Question: I want to have several layouts inside a layout so that I can better organize the UI. What I want is the layout to be horizontal. I need the layout to be split in half horizontally down the middle and the 4 buttons and text box to be on one side and copied on the other side as well so it can keep track of two totals. I only have one set of buttons right now because I cant get the layouts right.
'''
<?xml version="1.0" encoding="utf-8"?>
<LinearLayout xmlns:android="http://schemas.android.com/apk/res/android"
android:layout_width="250.0dip"
android:layout_height="wrap_content"
android:layout_gravity="center_horizontal"
android:orientation="vertical" >
<LinearLayout
android:layout_width="wrap_content"
android:layout_height="wrap_content"
android:layout_gravity="center_horizontal"
android:orientation="vertical" >
<LinearLayout
android:layout_width="fill_parent"
android:layout_height="wrap_content"
android:orientation="horizontal" >
<Button
android:id="@id/button_add"
android:layout_width="fill_parent"
android:layout_height="wrap_content"
android:layout_gravity="center_horizontal"
android:layout_weight="1.0"
android:text="+1" />
<Button
android:id="@id/button_add_5"
android:layout_width="fill_parent"
android:layout_height="wrap_content"
android:layout_gravity="center_horizontal"
android:layout_weight="1.0"
android:text="+5" />
</LinearLayout>
<EditText
android:id="@id/currentlife"
android:layout_width="wrap_content"
android:layout_height="wrap_content"
android:layout_gravity="center_horizontal"
android:gravity="center_horizontal"
android:inputType="number"
android:minWidth="120.0dip"
android:text="20"
android:textSize="40.0dip" />
<LinearLayout
android:layout_width="fill_parent"
android:layout_height="wrap_content"
android:orientation="horizontal" >
<Button
android:id="@id/button_minus"
android:layout_width="fill_parent"
android:layout_height="wrap_content"
android:layout_gravity="center_horizontal"
android:layout_weight="1.0"
android:text="-1" />
<Button
android:id="@id/button_minus_5"
android:layout_width="fill_parent"
android:layout_height="wrap_content"
android:layout_gravity="center_horizontal"
android:layout_weight="1.0"
android:text="-5" />
</LinearLayout>
</LinearLayout>
'''
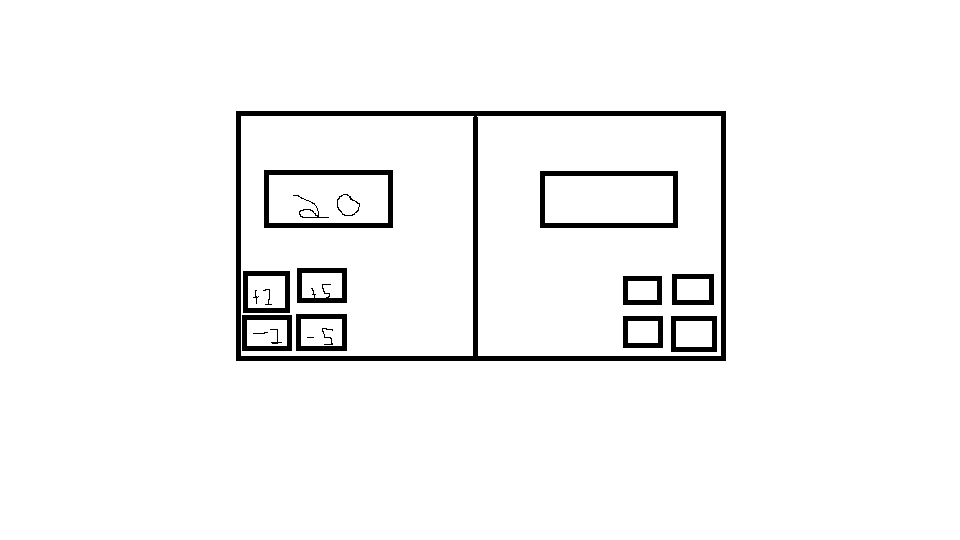
Answer: How about this (fix id's so they aren't duplicate):
'''
<?xml version="1.0" encoding="utf-8"?>
<LinearLayout xmlns:android="http://schemas.android.com/apk/res/android"
android:layout_width="match_parent"
android:layout_height="match_parent"
android:orientation="horizontal" >
<LinearLayout
android:layout_width="0dp"
android:layout_weight="1.0"
android:layout_height="match_parent"
android:orientation="vertical" >
<LinearLayout
android:layout_width="match_parent"
android:layout_height="0dp"
android:layout_weight="2"
android:gravity="center"
>
<EditText
android:id="@+id/currentlife"
android:layout_width="wrap_content"
android:gravity="center"
android:minWidth="120dp"
android:layout_height="wrap_content"
android:inputType="number"
android:text="20"
android:textSize="40dp" />
</LinearLayout>
<LinearLayout
android:layout_height="0dp"
android:layout_width="wrap_content"
android:layout_weight="1"
android:orientation="vertical"
>
<LinearLayout
android:layout_width="match_parent"
android:orientation="horizontal"
android:layout_height="wrap_content"
android:gravity="center"
>
<Button
android:id="@+id/button_add"
android:layout_width="fill_parent"
android:layout_height="wrap_content"
android:layout_weight="1.0"
android:text="+1" />
<Button
android:id="@+id/button_add_5"
android:layout_width="fill_parent"
android:layout_height="wrap_content"
android:layout_weight="1.0"
android:text="+5" />
</LinearLayout>
<LinearLayout
android:layout_width="fill_parent"
android:layout_height="wrap_content"
android:layout_weight="1.0"
android:orientation="horizontal"
android:gravity="center"
>
<Button
android:id="@+id/button_minus"
android:layout_width="wrap_content"
android:layout_height="wrap_content"
android:text="-1" />
<Button
android:id="+@id/button_minus_5"
android:layout_width="wrap_content"
android:layout_height="wrap_content"
android:text="-5" />
</LinearLayout>
</LinearLayout>
</LinearLayout>
<LinearLayout
android:layout_width="1dp"
android:layout_height="match_parent"
android:background="@android:color/black"/>
<LinearLayout
android:layout_width="0dp"
android:layout_weight="1.0"
android:layout_height="match_parent"
android:orientation="vertical" >
<LinearLayout
android:layout_width="match_parent"
android:layout_height="0dp"
android:layout_weight="2"
android:gravity="center"
>
<EditText
android:id="@+id/currentlife"
android:layout_width="wrap_content"
android:gravity="center"
android:layout_height="wrap_content"
android:inputType="number"
android:minWidth="120dp"
android:text="20"
android:textSize="40dp" />
</LinearLayout>
<LinearLayout
android:layout_height="0dp"
android:layout_width="wrap_content"
android:layout_weight="1"
android:orientation="vertical"
android:layout_gravity="right"
>
<LinearLayout
android:layout_width="match_parent"
android:orientation="horizontal"
android:layout_height="wrap_content"
android:gravity="center"
>
<Button
android:id="@+id/button_add"
android:layout_width="fill_parent"
android:layout_height="wrap_content"
android:layout_weight="1.0"
android:text="+1" />
<Button
android:id="@+id/button_add_5"
android:layout_width="fill_parent"
android:layout_height="wrap_content"
android:layout_weight="1.0"
android:text="+5" />
</LinearLayout>
<LinearLayout
android:layout_width="fill_parent"
android:layout_height="wrap_content"
android:layout_weight="1.0"
android:orientation="horizontal"
android:gravity="center"
>
<Button
android:id="@+id/button_minus"
android:layout_width="wrap_content"
android:layout_height="wrap_content"
android:text="-1" />
<Button
android:id="+@id/button_minus_5"
android:layout_width="wrap_content"
android:layout_height="wrap_content"
android:text="-5" />
</LinearLayout>
</LinearLayout>
</LinearLayout>
</LinearLayout>
'''